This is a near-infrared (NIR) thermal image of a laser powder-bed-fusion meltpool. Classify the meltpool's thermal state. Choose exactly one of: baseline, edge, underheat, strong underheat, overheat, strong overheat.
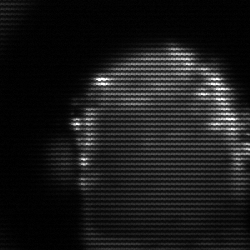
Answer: baseline